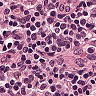
Metastatic tissue present: no